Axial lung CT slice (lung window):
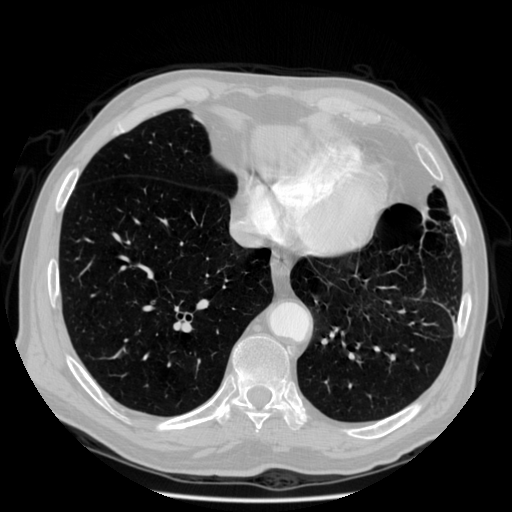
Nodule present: no